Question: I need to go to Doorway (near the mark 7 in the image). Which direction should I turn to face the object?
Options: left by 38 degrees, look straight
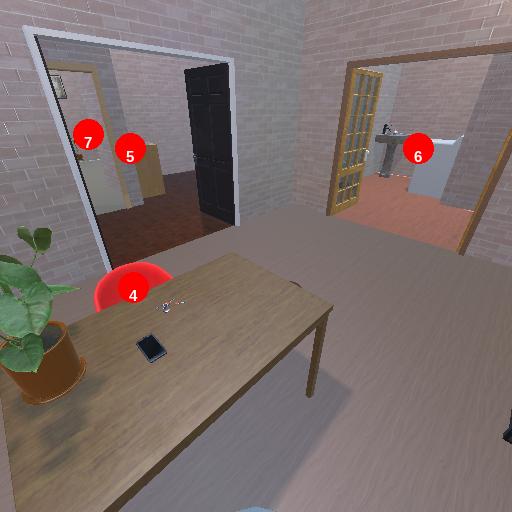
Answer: left by 38 degrees